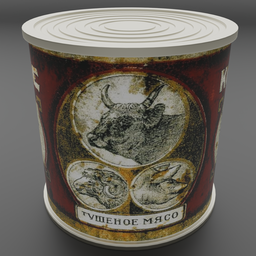
Label: nature